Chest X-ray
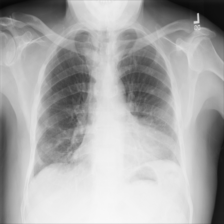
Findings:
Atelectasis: negative
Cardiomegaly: negative
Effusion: negative
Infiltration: negative
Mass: negative
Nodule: negative
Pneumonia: negative
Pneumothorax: negative
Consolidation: negative
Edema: negative
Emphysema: negative
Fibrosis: negative
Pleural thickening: negative
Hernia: negative